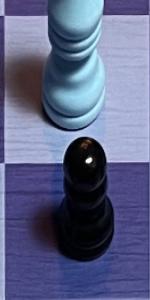
Label: Pawn_Black